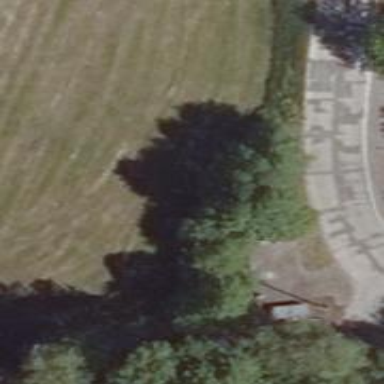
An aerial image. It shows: Row of trees in natural setting.